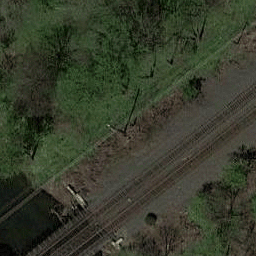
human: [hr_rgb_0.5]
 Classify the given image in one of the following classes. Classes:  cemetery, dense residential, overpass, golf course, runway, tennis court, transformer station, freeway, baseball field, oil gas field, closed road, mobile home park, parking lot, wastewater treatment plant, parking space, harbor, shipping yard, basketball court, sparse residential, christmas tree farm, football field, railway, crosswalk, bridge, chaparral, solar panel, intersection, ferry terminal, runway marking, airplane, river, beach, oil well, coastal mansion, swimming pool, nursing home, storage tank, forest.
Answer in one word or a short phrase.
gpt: railway